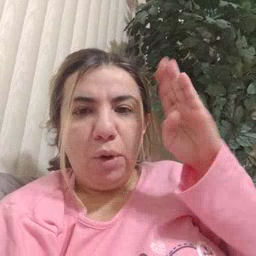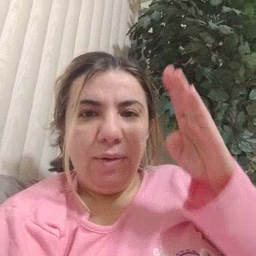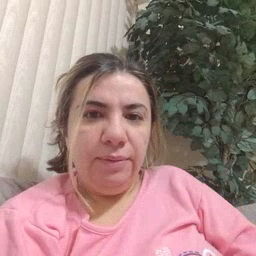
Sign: blue